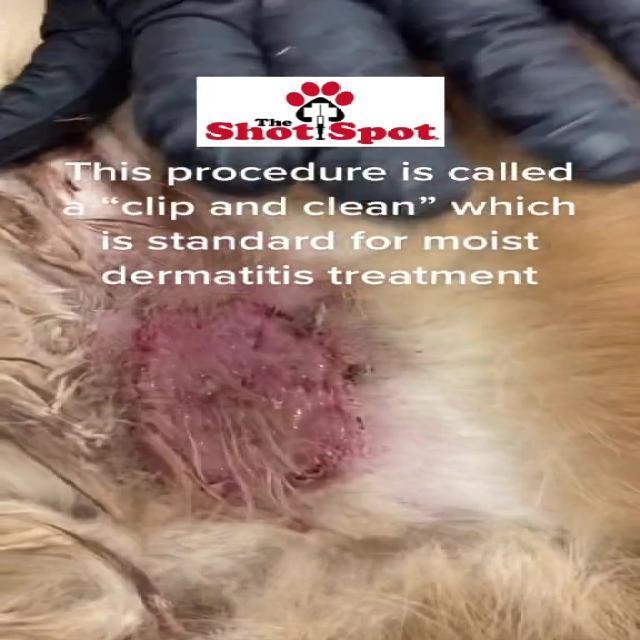
Canine dermatitis — inflammation of the skin presenting with erythema, pruritus, papules, and excoriation. May be allergic, contact, or atopic in origin.